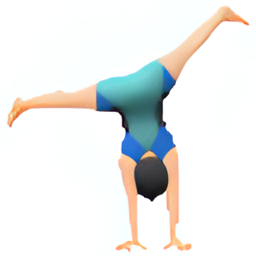
Name: person doing cartwheel
Emoji: 🤸🏻
Group: People & Body
Sub-group: person-sport